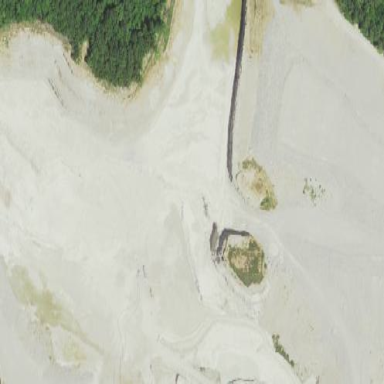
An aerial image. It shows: Quarry area.